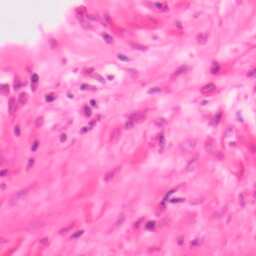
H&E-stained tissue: Colon